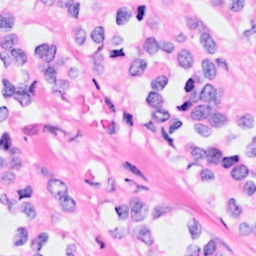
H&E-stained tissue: Breast